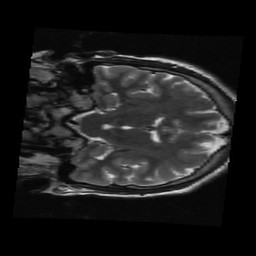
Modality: T2w
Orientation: coronal
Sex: male
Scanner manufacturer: ge
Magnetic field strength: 3 T
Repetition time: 5 s
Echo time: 0.101 s